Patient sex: F
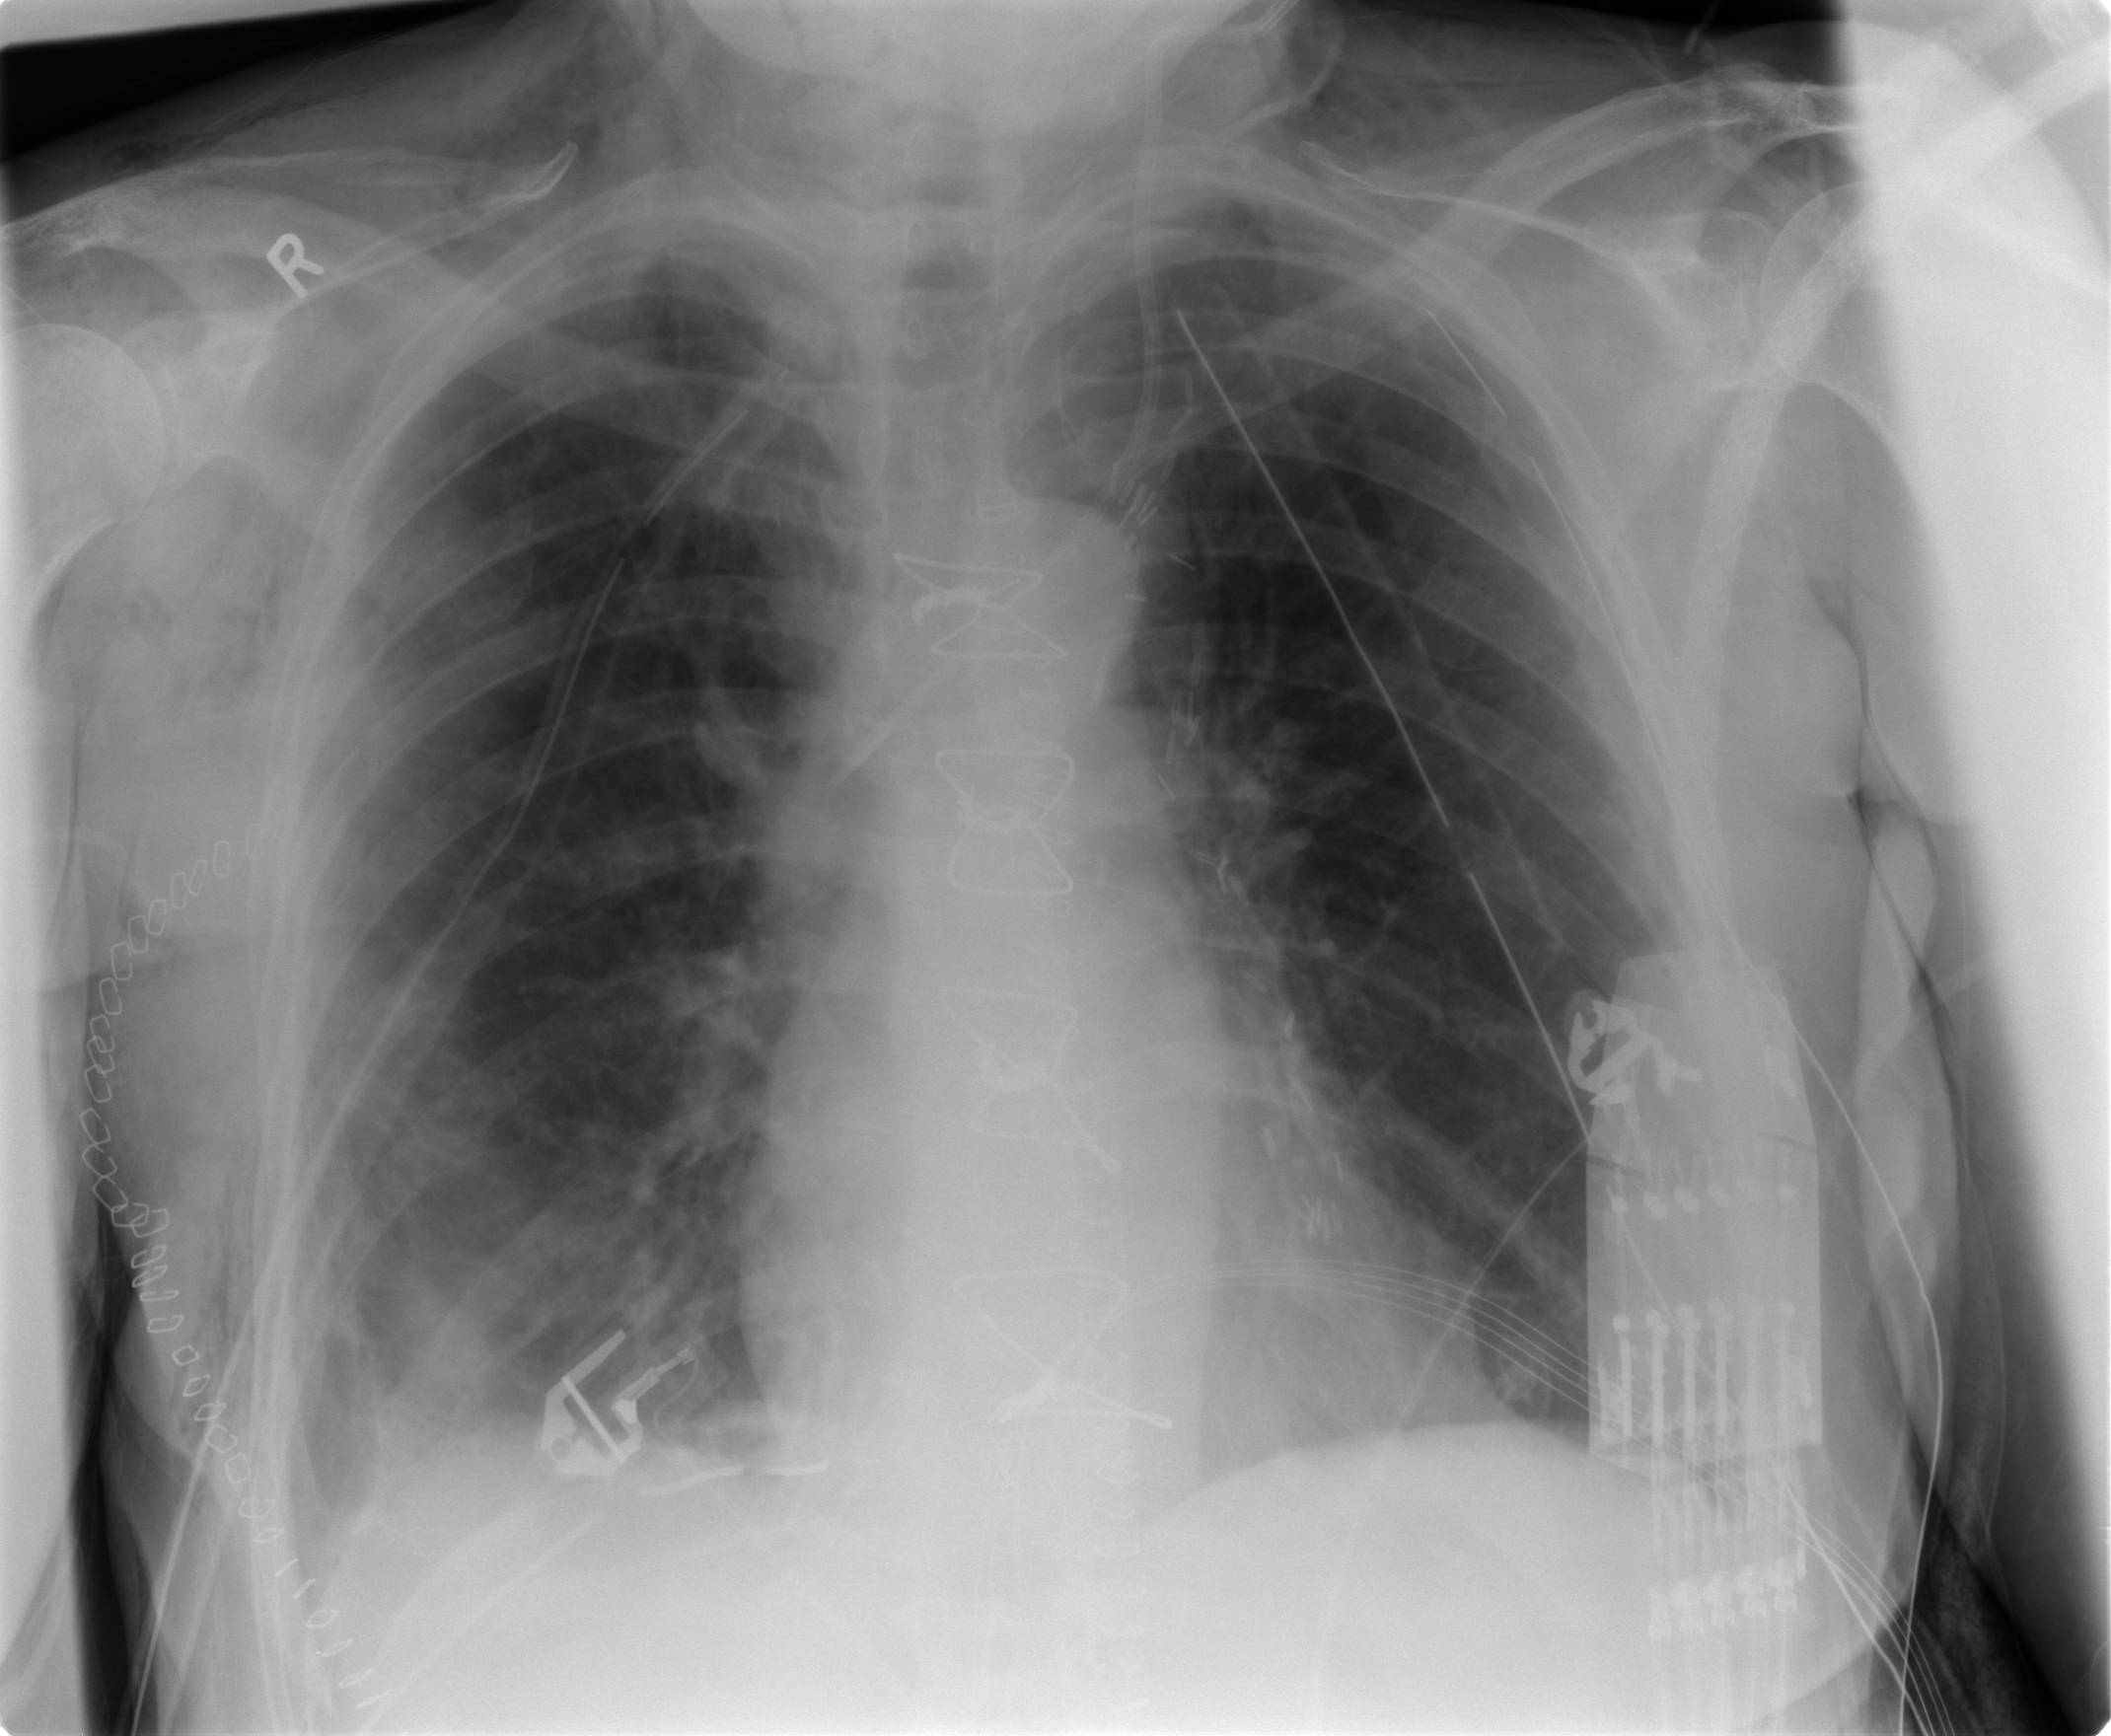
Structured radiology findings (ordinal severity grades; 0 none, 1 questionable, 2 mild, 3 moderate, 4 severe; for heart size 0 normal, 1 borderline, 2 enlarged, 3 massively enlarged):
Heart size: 0
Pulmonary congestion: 0
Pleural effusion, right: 2
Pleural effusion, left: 0
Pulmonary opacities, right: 0
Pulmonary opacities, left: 0
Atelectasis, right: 2
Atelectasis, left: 0